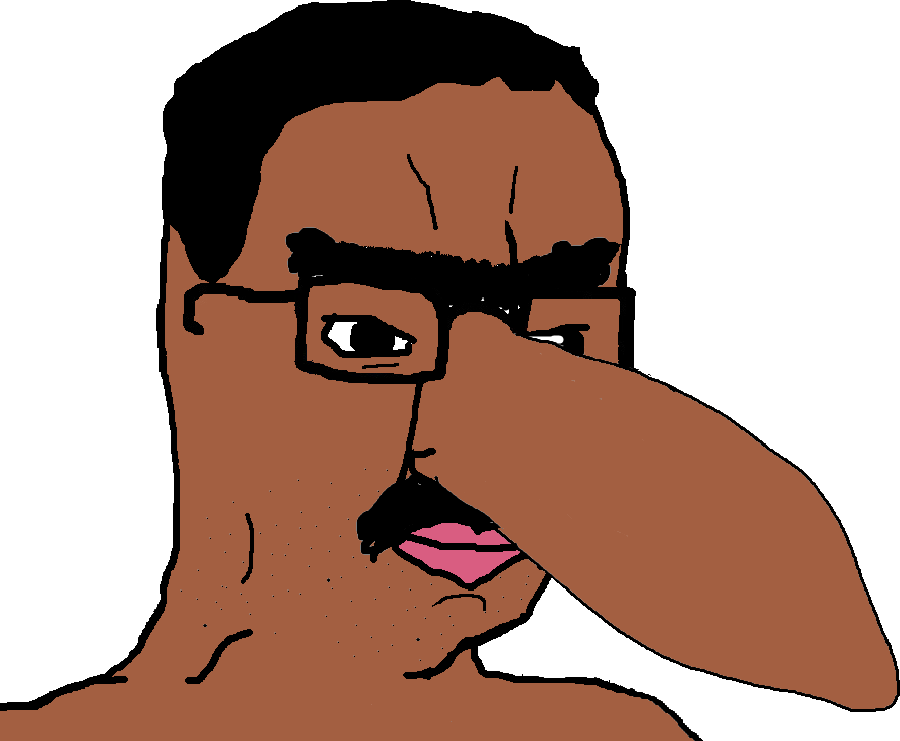
Label: 5_Poljak